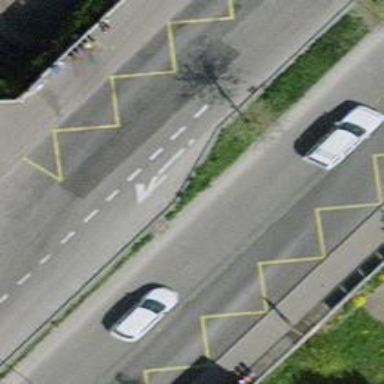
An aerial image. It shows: Secondary road with asphalt surface. It has trolley wires for electric trolleys.